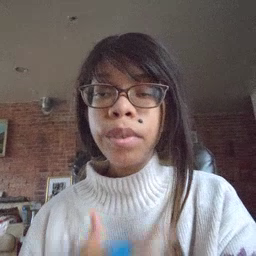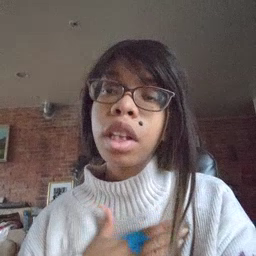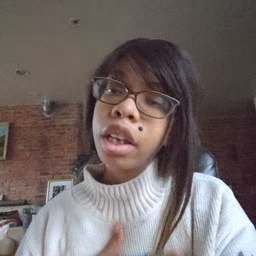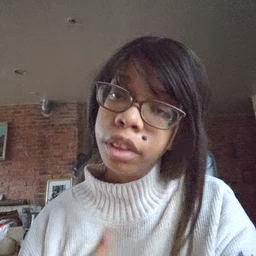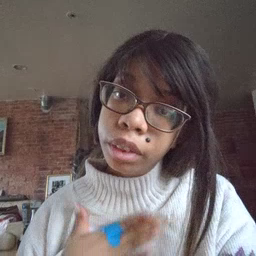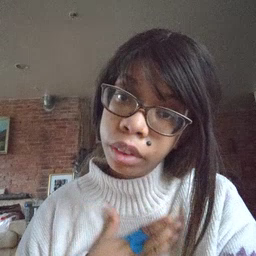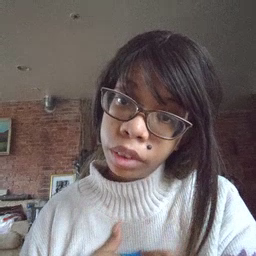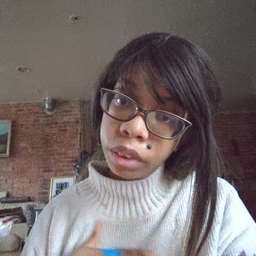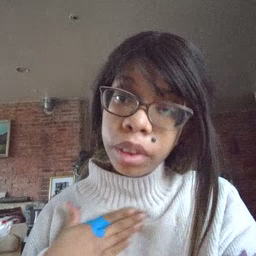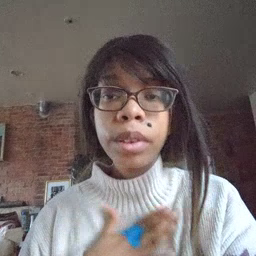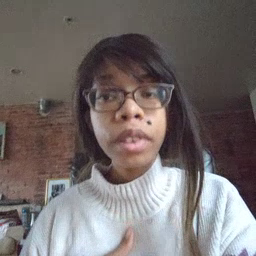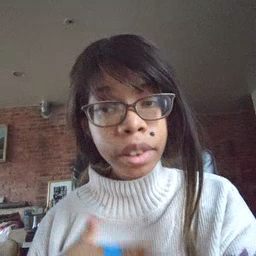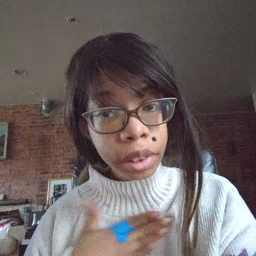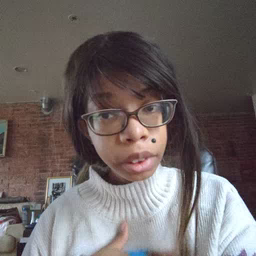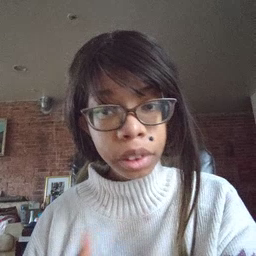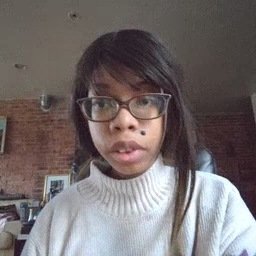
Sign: please